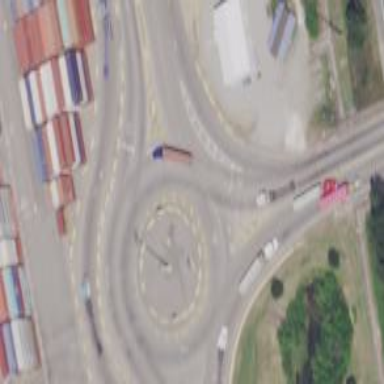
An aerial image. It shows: Unclassified road leading to roundabout junction.